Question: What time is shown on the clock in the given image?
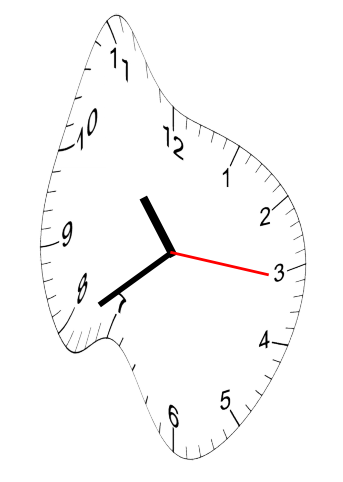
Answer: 10:39:16